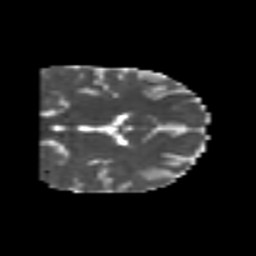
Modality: MD
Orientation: coronal
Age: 25
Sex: male
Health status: healthy